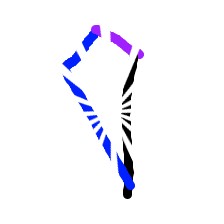
Shape: kite